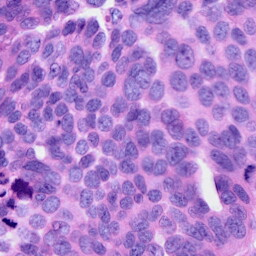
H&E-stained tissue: Ovarian